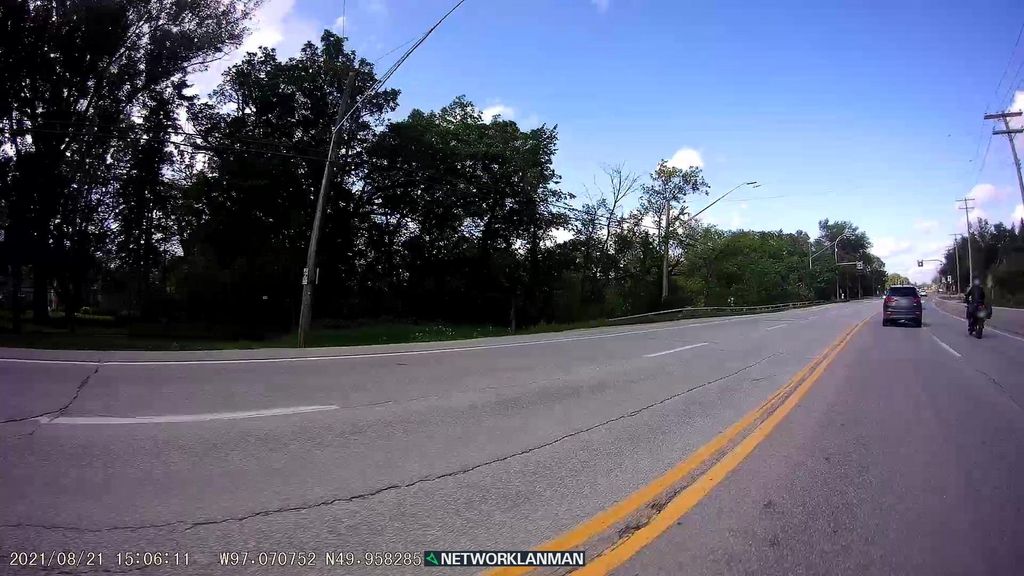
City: winnipeg